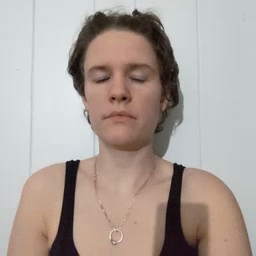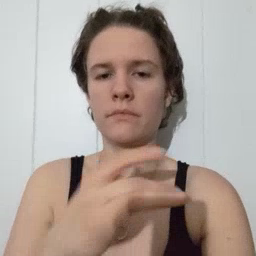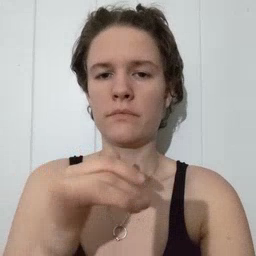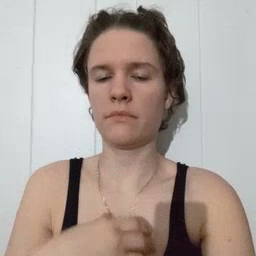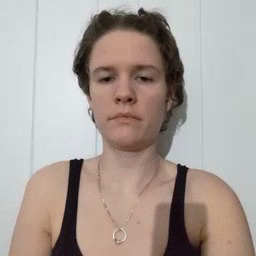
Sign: like